Question: I have a UITableView object inside a UIView object such that when a button is pressed, the UIView slides up from the bottom of the screen. In its initial state when the UIView is at the bottom of the screen, the button says "Slide Up", but when I tap on the button, it will slide up.
I would like the UIBUtton label to change to "Slide Down" when the UIView is up, but I'm not sure how to achieve that.
Attached is some pictures.

.h
'''
#import <UIKit/UIKit.h>
@interface MapViewController : UIViewController <UITableViewDataSource, UITableViewDelegate>
@property (nonatomic, assign) BOOL containerIsOpen;
@end
'''
.m
'''
- (void)viewDidLoad
{
[super viewDidLoad];
// Do any additional setup after loading the view.
self.containerIsOpen = NO;
}
- (IBAction)tapButton:(UIButton *)sender
{
if (self.containerIsOpen)
{
[self replaceConstraintOnView:self.markersView withConstant:0];
}
else
{
[self replaceConstraintOnView:self.markersView withConstant:-200.0];
}
[self animateConstraints];
self.containerIsOpen = !self.containerIsOpen;
}
- (void)replaceConstraintOnView:(UIView *)view withConstant:(float)constant
{
[self.view.constraints enumerateObjectsUsingBlock:^(NSLayoutConstraint *constraint, NSUInteger idx, BOOL *stop)
{
if ( (constraint.firstItem == view) && (constraint.firstAttribute == NSLayoutAttributeTop) )
{
constraint.constant = constant;
}
}];
}
- (void)animateConstraints
{
[UIView animateWithDuration:0.5 animations:^{
[self.view layoutIfNeeded];
}];
}
'''
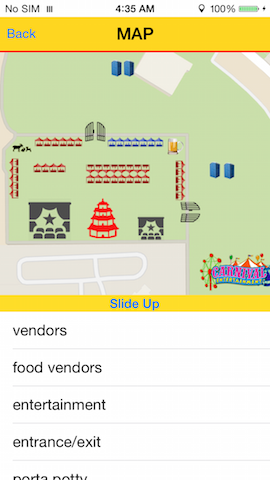
Answer: You can use the 'setTitle:forState:' method of 'UIButton'.
It allows to specify the 'title' of the button for a specific state, such as 'UIControlStateNormal' or 'UIControlStateHighlighted'
Modify 'tapButton:' like so:
'''
- (IBAction)tapButton:(UIButton *)sender
{
if (self.containerIsOpen)
{
[self replaceConstraintOnView:self.markersView withConstant:0];
[sender setTitle:@"Slide down" forState:UIControlStateNormal];
}
else
{
[self replaceConstraintOnView:self.markersView withConstant:-200.0];
[sender @"Slide up" forState:UIControlStateNormal];
}
[self animateConstraints];
self.containerIsOpen = !self.containerIsOpen;
}
'''